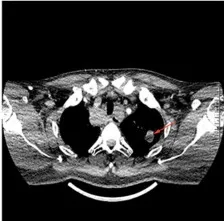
The CT and MRI imaging examination of the patient. (A) The subcutaneous lesion on the right chest wall.
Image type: radiology (ct)